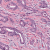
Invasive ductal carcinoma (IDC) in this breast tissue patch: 1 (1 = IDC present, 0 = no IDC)